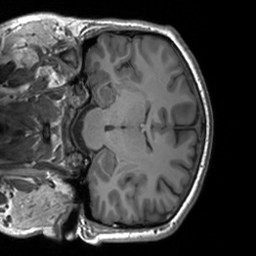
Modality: T1w
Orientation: coronal
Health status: healthy
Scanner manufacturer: siemens
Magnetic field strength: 3 T
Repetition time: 1.9 s
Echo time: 0.00226 s